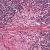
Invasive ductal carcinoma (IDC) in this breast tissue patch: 1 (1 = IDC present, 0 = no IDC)